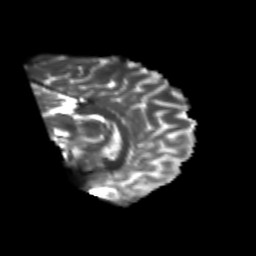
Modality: T2w
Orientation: sagittal
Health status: healthy
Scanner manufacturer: philips
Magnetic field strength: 3 T
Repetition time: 6.964 s
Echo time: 0.092 s